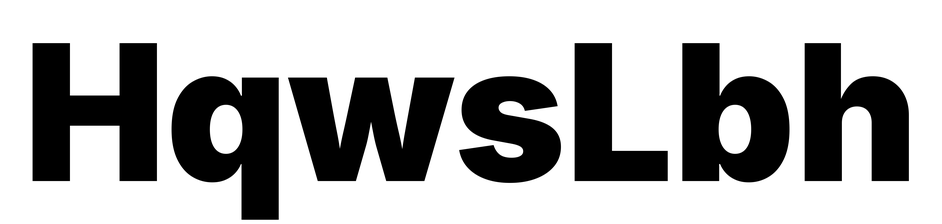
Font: Inter_Black